Brain MRI, t1w sequence, axial 2D slice.
Patient: age 55, sex M, weight 98 kg, height 1.98 m
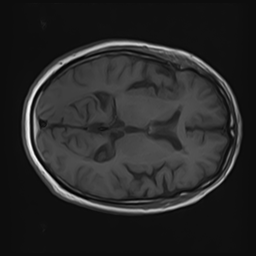